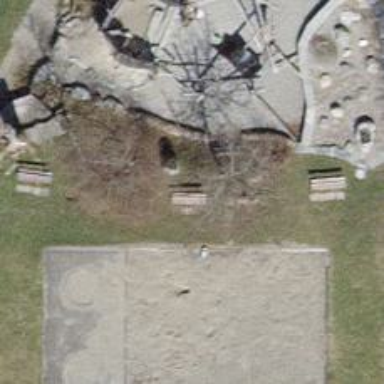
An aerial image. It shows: Brown bench.